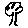
Label: tree